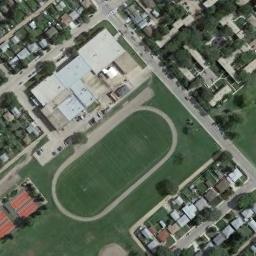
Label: ground_track_field